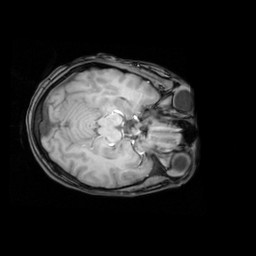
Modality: T1w
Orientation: axial
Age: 28
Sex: female
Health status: healthy
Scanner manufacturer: philips
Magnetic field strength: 3 T
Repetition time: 0.012 s
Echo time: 0.0037 s